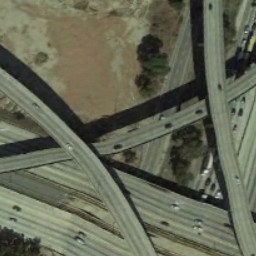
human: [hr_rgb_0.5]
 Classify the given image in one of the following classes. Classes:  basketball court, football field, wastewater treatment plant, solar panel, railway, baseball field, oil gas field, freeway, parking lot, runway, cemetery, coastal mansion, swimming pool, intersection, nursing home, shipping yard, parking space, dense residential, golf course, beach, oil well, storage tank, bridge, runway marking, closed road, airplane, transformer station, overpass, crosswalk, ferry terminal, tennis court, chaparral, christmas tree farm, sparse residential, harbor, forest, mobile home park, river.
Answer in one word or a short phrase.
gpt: overpass